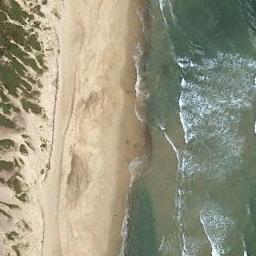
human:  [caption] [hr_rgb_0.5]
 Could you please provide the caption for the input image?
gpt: Dark vegetation and light grey water on light sand .

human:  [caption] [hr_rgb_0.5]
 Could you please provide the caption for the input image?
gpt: The beach with khaki sand and some green plants on the beach .

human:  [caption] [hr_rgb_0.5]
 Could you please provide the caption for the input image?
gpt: The beach consists of blue seawater and a yellow coast with green plants .

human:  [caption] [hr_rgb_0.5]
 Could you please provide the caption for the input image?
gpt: The sea was rough by the beach .

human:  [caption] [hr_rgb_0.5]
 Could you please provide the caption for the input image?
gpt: Many green plants are on the beach .